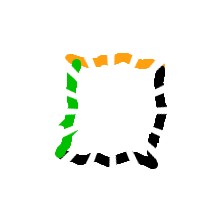
Shape: square